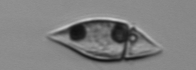
Label: Amphidinium